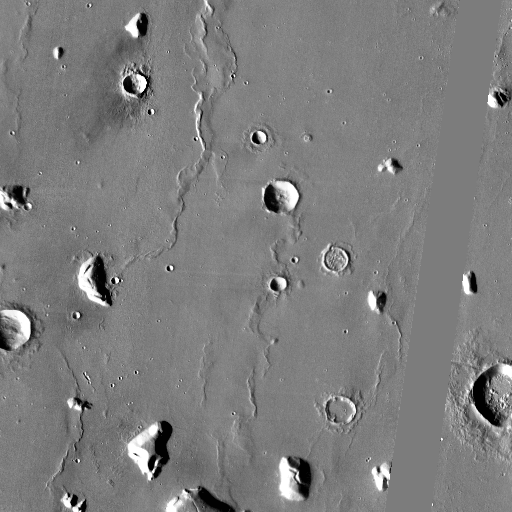
Crater classes present: Background, Other, Layered